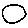
Label: circle